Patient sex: M
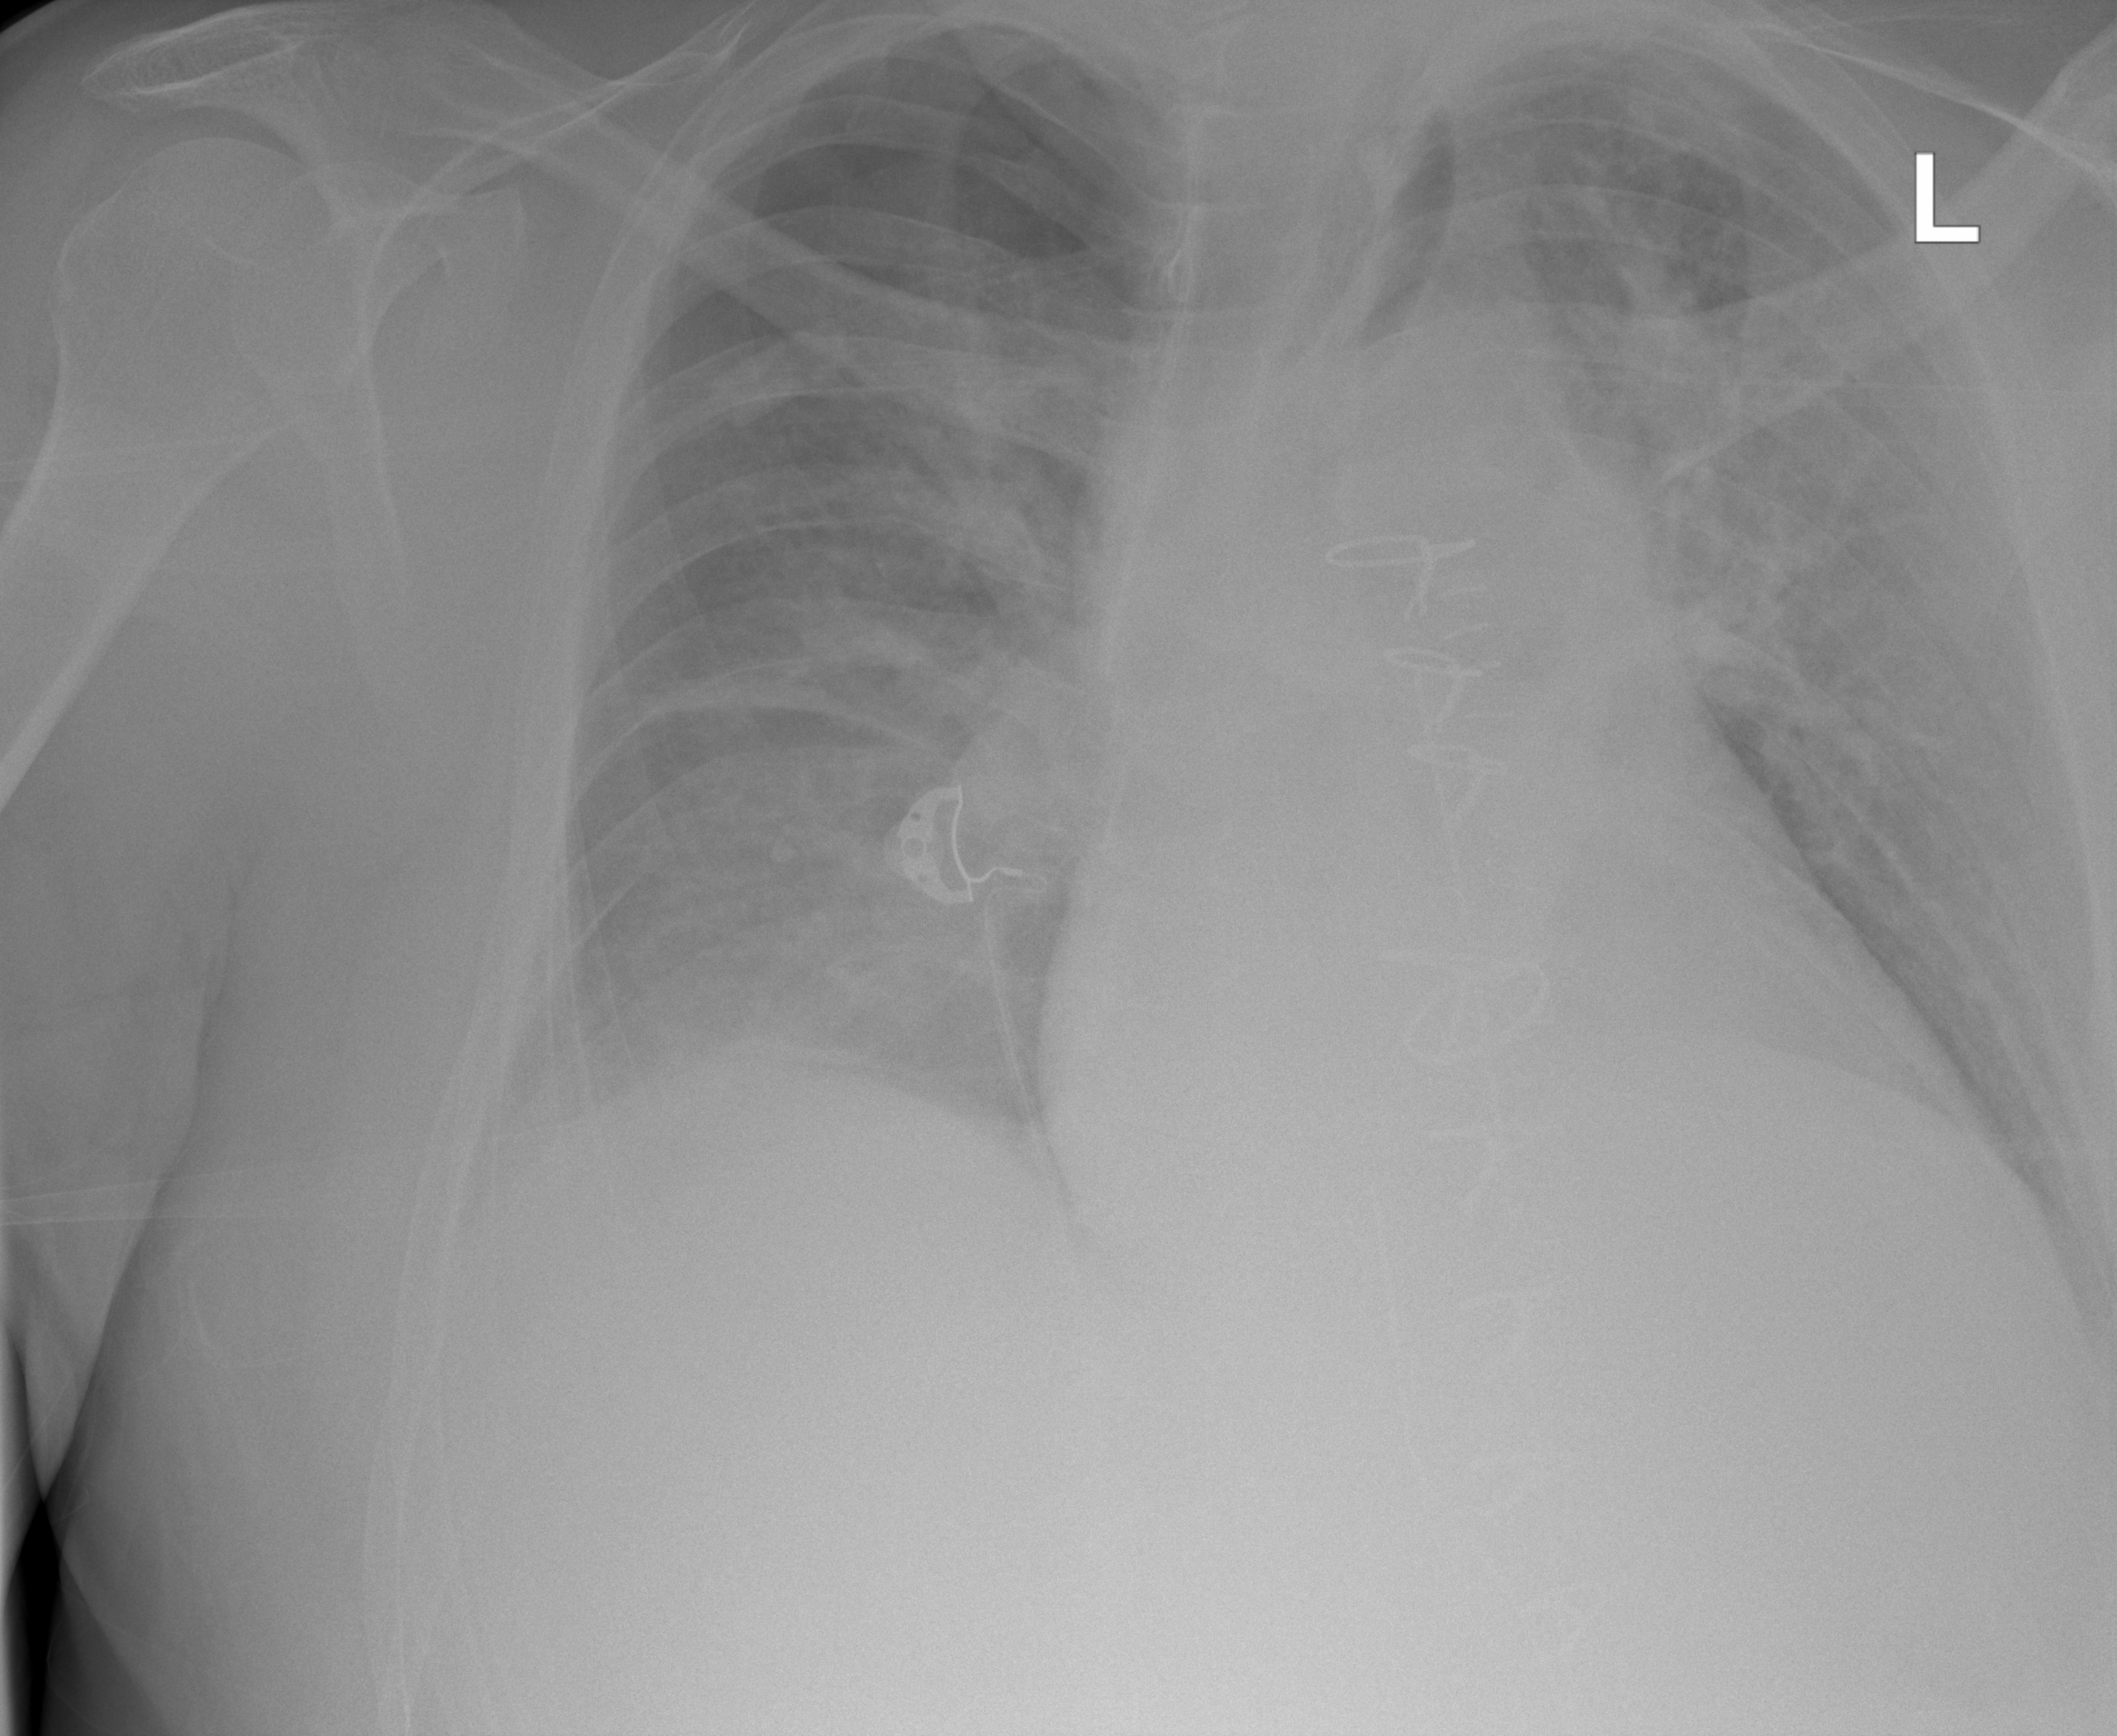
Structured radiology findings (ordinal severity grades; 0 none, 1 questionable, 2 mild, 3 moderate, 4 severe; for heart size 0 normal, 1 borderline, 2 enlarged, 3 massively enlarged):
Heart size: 2
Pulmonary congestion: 2
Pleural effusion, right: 1
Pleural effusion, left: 1
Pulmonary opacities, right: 1
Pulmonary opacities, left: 1
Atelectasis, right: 2
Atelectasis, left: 2